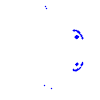
Particle: proton